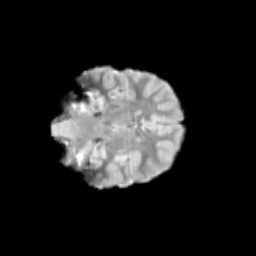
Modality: T2w
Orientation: coronal
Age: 10
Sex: female
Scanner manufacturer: siemens
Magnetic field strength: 3 T
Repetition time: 3.8 s
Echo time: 0.07 s